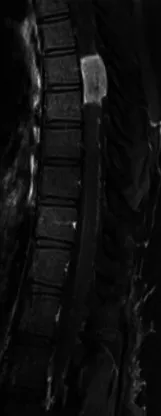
(A) T1W + contrast MRI sagittal view in a well-defined intradural extramedullary lesion, opposite to the T6/T7 level.
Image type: radiology (mri)